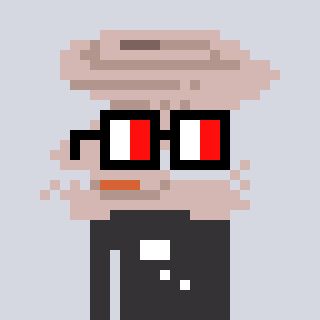
a pixel art character with square glasses with black frames and red eyes, a tornado-shaped head and a grayscale-colored body on a cool background